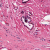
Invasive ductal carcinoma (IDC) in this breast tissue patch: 0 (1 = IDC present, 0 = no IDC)